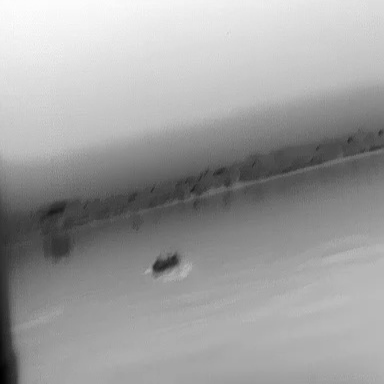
There is a canoe in the infrared image.